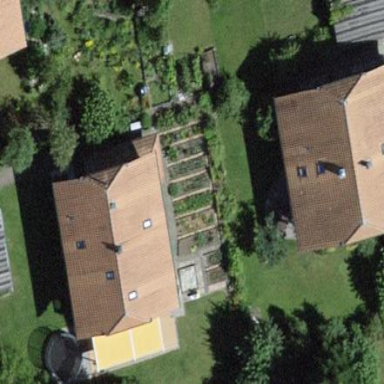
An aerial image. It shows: Garden area designated for leisure land.